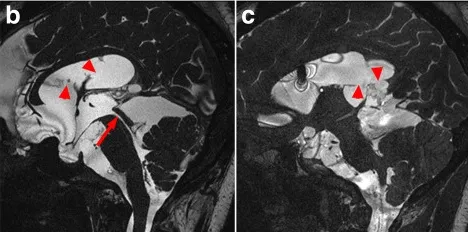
Images obtained a week after the operation. A T2-weighted axial MR image. C;. Indicates two fenestrations of the basal cyst membrane behind the midline (f3 and f4).
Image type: radiology (mri)